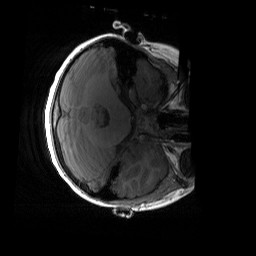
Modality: T1w
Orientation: axial
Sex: male
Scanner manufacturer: siemens
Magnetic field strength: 3 T
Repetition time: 1.9 s
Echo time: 0.00243 s